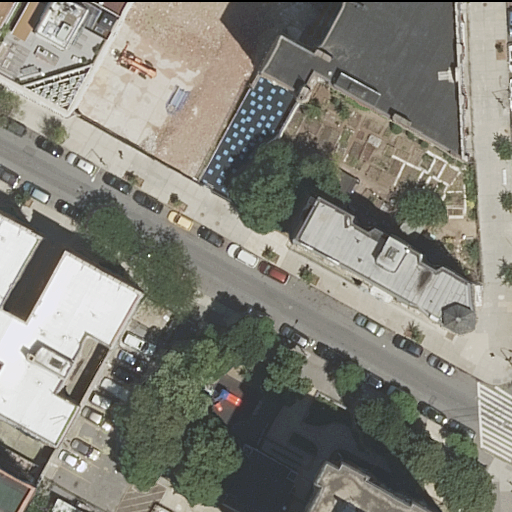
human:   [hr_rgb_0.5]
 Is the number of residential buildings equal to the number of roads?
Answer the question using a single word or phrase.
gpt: no

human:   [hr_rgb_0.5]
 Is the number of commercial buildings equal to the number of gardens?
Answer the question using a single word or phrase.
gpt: no

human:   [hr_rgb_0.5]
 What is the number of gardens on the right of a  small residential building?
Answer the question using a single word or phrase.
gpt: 1

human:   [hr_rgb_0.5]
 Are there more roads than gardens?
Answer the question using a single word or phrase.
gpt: no

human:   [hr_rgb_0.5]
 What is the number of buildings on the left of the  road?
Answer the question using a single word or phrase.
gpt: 4

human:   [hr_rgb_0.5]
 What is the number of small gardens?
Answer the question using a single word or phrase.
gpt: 0

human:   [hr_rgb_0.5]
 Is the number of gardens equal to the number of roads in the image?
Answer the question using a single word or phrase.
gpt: yes

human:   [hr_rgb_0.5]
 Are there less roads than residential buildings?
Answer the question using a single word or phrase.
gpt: yes

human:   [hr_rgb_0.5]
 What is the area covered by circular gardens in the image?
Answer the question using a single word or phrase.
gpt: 0m2

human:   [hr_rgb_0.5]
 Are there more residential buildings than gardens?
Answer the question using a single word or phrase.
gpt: yes

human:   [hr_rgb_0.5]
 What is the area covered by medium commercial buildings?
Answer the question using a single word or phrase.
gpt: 0m2

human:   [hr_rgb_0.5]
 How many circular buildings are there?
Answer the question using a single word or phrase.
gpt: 0

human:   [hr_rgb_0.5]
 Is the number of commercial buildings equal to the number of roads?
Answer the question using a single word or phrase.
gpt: no

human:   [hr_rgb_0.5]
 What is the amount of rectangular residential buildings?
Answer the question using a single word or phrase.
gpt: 3

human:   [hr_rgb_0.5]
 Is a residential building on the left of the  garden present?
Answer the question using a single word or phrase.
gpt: yes

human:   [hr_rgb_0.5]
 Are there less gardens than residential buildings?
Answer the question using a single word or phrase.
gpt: yes

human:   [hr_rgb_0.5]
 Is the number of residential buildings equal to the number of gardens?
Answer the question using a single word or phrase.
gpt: no

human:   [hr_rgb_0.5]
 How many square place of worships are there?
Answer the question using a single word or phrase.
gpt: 0

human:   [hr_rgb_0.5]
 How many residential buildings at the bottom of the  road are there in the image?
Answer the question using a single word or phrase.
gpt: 2

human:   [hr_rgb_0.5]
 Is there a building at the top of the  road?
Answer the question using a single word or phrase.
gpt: yes

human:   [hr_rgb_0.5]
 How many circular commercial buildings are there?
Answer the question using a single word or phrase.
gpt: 0

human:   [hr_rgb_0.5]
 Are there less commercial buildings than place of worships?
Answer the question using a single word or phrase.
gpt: yes

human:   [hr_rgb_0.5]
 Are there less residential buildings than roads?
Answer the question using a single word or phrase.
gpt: no

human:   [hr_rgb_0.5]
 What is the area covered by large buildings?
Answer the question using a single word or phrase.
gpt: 1259m2

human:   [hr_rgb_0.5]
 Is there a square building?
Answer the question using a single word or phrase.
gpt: no

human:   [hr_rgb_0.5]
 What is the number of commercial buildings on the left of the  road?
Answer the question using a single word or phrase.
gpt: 0

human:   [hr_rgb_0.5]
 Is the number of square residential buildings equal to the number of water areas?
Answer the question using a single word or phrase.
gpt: yes

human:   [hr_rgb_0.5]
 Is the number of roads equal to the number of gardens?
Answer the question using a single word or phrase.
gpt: yes

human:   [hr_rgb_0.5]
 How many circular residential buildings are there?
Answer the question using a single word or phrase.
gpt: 0

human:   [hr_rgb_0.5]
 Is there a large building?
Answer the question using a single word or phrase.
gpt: yes

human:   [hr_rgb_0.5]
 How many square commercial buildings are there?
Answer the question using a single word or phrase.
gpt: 0

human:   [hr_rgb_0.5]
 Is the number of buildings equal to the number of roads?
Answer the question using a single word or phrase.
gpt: no

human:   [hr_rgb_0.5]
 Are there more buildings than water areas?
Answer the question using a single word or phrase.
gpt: yes

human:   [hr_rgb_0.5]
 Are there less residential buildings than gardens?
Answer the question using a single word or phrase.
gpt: no

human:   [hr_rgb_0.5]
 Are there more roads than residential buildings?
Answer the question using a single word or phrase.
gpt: no

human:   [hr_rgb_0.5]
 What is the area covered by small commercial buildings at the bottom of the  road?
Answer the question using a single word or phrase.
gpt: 0m2